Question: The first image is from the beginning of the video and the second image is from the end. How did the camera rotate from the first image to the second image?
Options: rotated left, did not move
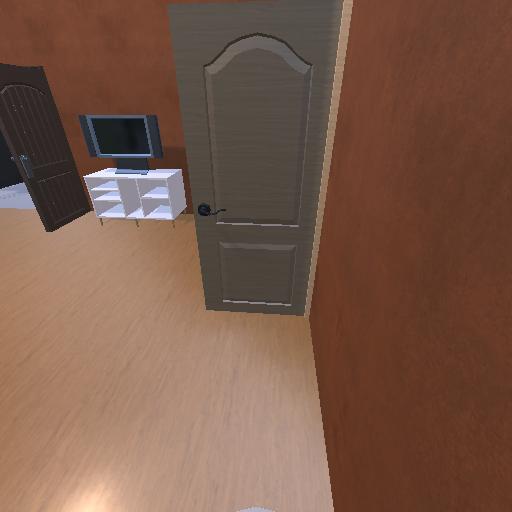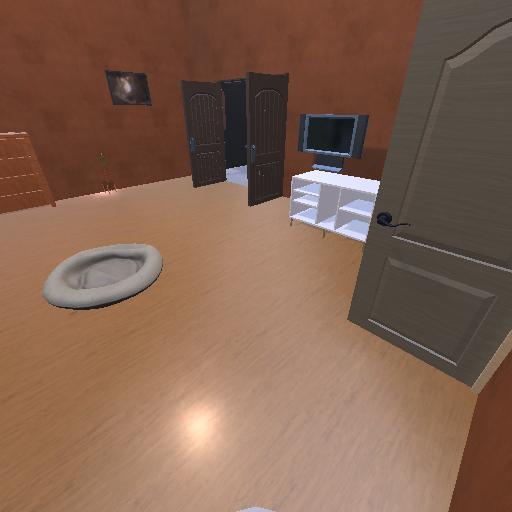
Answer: rotated left